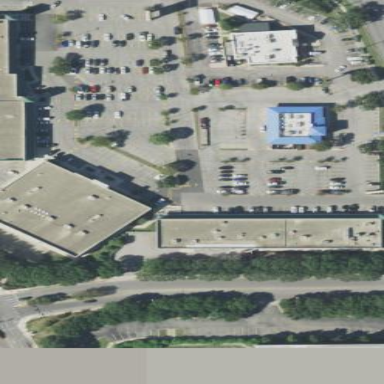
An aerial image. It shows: Retail area.